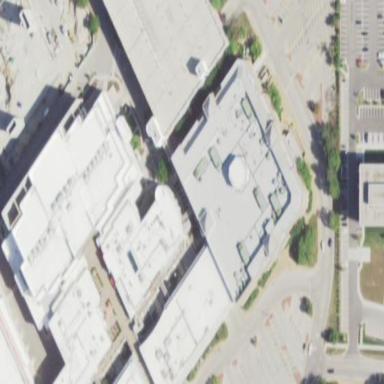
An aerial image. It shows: Retail building that houses department store.